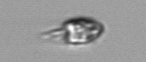
Label: Balanion